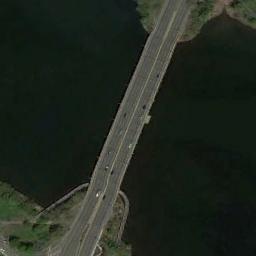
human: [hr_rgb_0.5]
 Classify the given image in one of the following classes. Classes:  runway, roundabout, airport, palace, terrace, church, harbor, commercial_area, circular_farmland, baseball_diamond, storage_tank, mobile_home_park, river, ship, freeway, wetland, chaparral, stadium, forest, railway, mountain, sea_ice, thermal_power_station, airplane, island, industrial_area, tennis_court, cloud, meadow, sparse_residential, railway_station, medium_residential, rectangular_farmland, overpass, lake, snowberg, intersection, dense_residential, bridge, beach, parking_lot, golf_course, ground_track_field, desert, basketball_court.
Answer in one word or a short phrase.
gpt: bridge